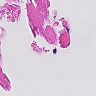
Metastatic tissue present: no